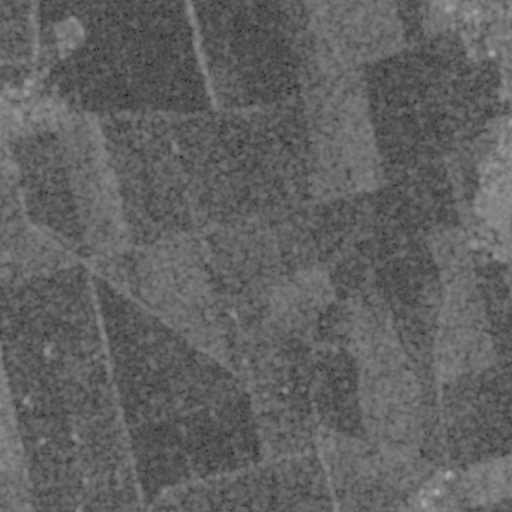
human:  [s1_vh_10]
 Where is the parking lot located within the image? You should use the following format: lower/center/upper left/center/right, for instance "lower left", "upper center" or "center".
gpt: The parking lot is located in the upper right of the image.
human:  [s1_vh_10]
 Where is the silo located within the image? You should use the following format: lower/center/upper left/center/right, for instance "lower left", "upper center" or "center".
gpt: The silo is located in the center right of the image.
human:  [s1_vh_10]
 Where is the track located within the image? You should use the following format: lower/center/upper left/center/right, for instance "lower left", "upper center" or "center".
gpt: The track is located in the upper right of the image.
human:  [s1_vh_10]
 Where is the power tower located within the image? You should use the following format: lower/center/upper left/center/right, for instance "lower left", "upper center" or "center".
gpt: There is no power tower in the image.

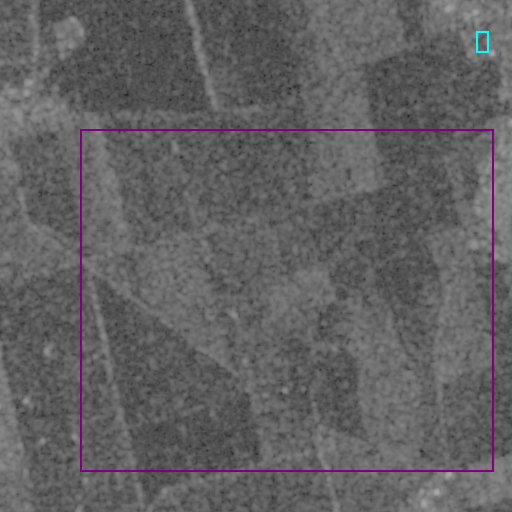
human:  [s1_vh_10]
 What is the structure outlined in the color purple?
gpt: The structure outlined in purple is a crop field.
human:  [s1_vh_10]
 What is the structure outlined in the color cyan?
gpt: The structure outlined in cyan is a track.
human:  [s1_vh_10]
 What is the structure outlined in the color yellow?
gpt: There is no yellow outline.